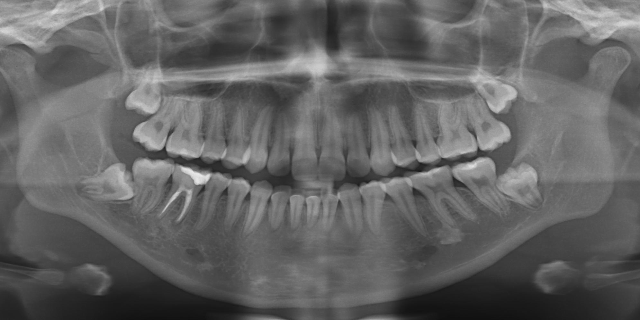
adult